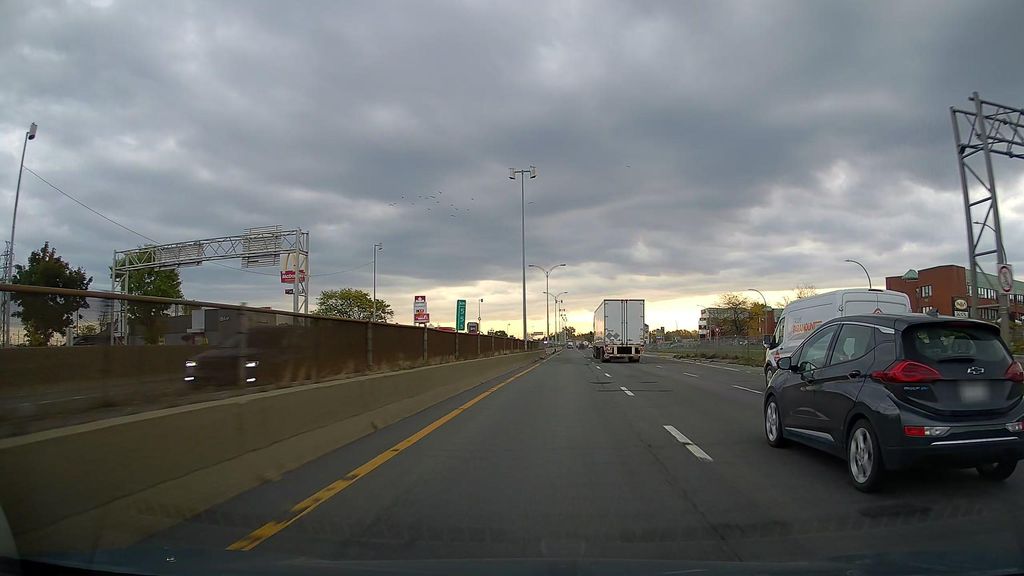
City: montreal